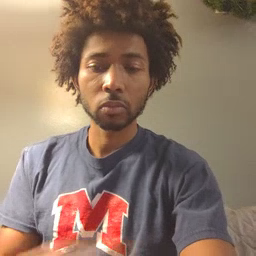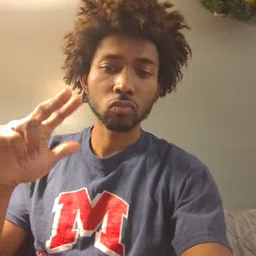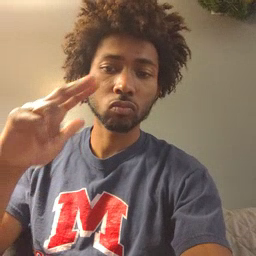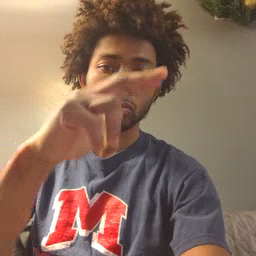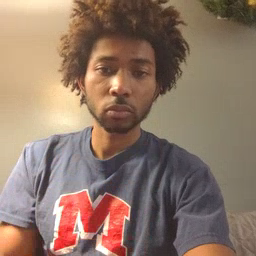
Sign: helicopter